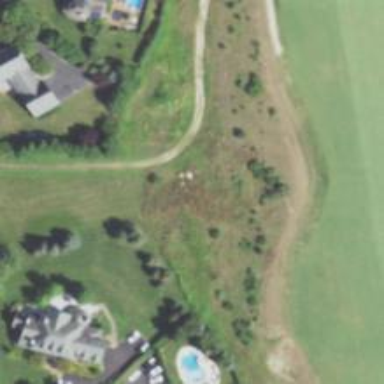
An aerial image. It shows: Path for both road and golf.